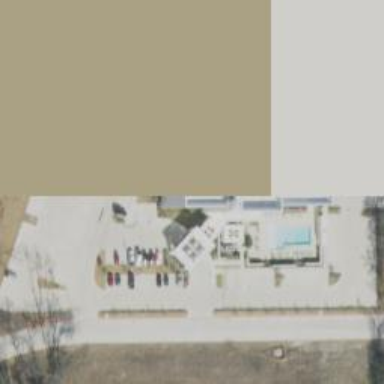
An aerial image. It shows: Hotel building.